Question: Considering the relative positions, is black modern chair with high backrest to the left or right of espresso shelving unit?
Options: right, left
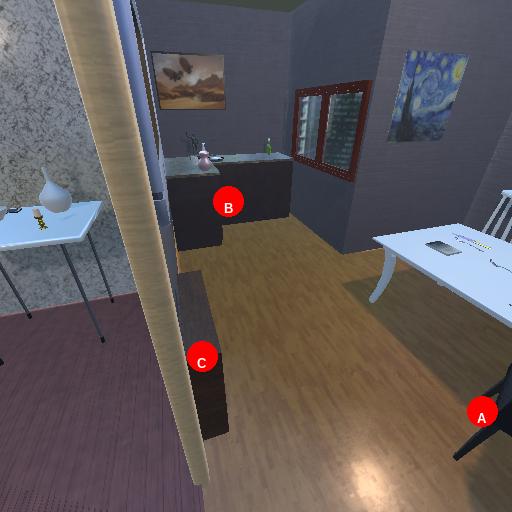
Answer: right